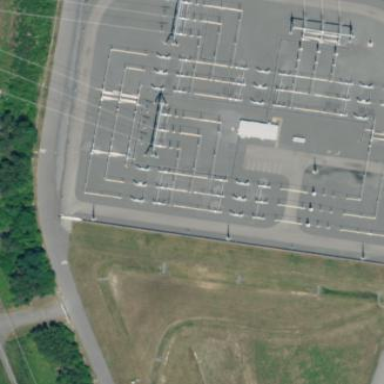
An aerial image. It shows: Busbar power line with 3 cables.